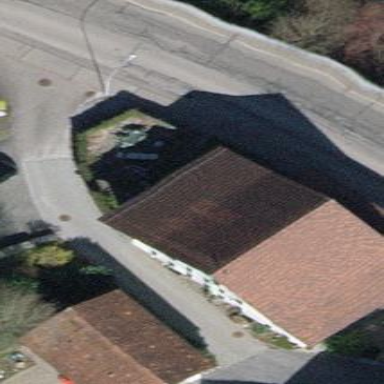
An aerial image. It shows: Building with tile roof.